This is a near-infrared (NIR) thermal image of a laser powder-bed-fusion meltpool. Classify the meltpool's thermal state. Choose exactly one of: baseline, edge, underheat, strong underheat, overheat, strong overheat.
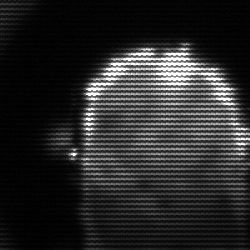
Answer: baseline